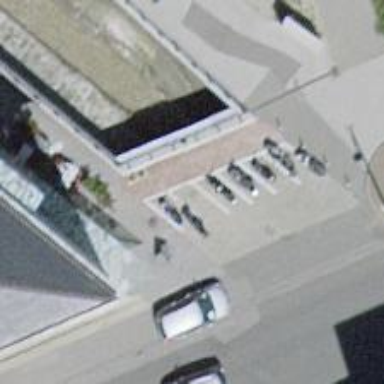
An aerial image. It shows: Motorcycle parking facility.